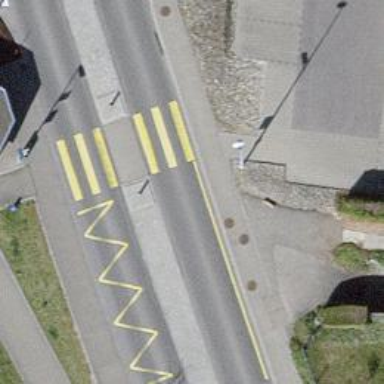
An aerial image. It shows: Uncontrolled zebra crossing on the road.